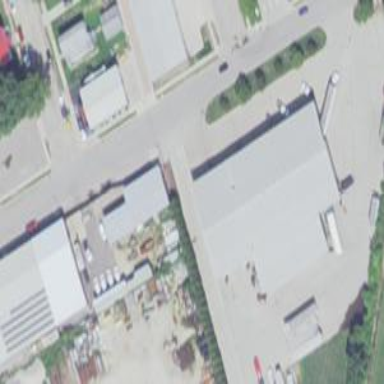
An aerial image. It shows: Commercial area.